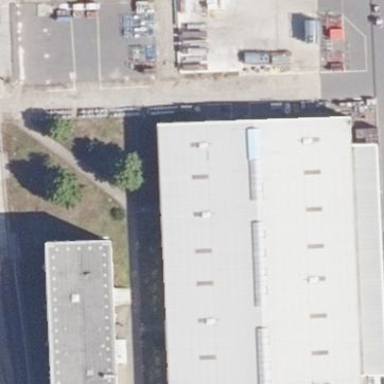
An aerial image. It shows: Warehouse building.